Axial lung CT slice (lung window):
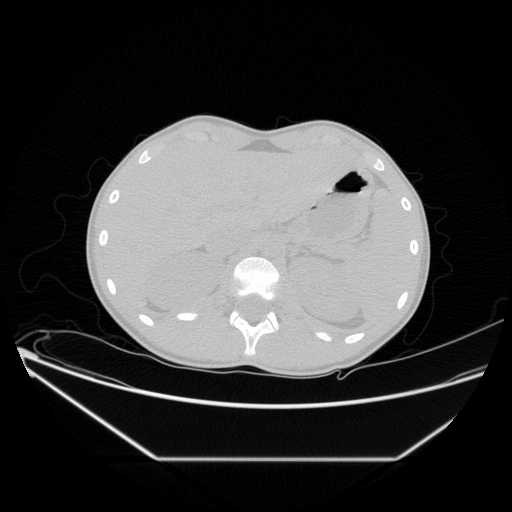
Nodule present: no